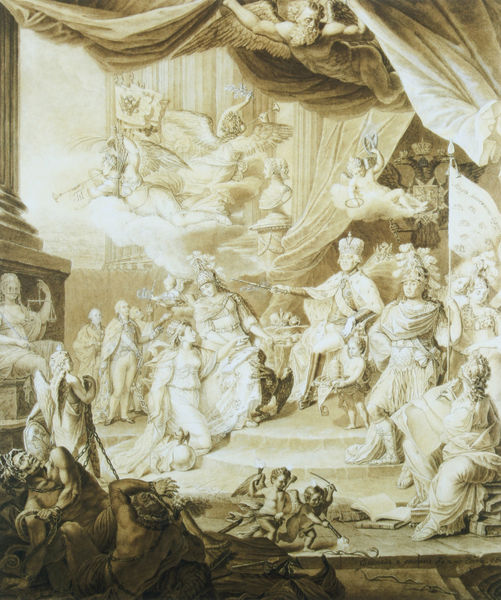
Titel: Allegorie der Herrschaft Pauls I.
Künstler: Kosma Wassiljewitsch Tscheski
Standort: St. Petersburg
Institution: Schloss Pawlowsk
Schlagwörter: adler, dunkel, feder, flügel, gemälde, gott, himmel, schatten, vogel, weiß, wolken, aquarell, frauen, menschen, sitzen, braun, frankreich, frau, grau, hell, licht, männer, schwarz, säule, säulen, zeichnung, tuch, wolke, beige, barock, blass, falten, halten, sockel, signatur, vorhang, kirche, boden, adel, personen, krone, tugend, fliegen, kinder, engel, putto, fesseln, stab, fahne, graphik, hof, sepia, wagen, krieg, treppe, kaiser, könig, lanze, thron, vorhänge, weib, weiber, spielen, büste, leuchter, lüster, stufe, stufen, plinthe, podest, knie, vanitas, hell dunkel, tusche, memento mori, waage, wage, alter, greis, buch, druck, stich, ketten, knien, soldat, schlange, kugel, helm, herrscher, allegorie, kunst, personifikation, frieden, rüstung, wappen, gerechtigkeit, geflügel, erleuchtet, knieen, krönung, schlangen, ehre, baldachin, tempel, königin, macht, basis, fanfare, erleuchtung, schemen, heilig, posaune, putten, geflügelt, illusion, allegorien, erzengel, putti, minerva, fantasie, sklaven, hofstaat, lavierung, kaiserin, erlösung, zepter, grell, verschattet, standarte, justitia, justizia, zechnung, regent, trompete, bister, weisen, hinaus, zeigegestus, personifikationen, gefesselt, hochhalten, unheil, tugenden, aufblicken, reichsadler, angekettet, sünder, verurteilung, fama, grissaille, ruhm, entschweben, lavur, recht, eige, unrealistisch, flugbereitschaft, serafin, justicia, stoffbahn, trohnsaal, z, kaierin